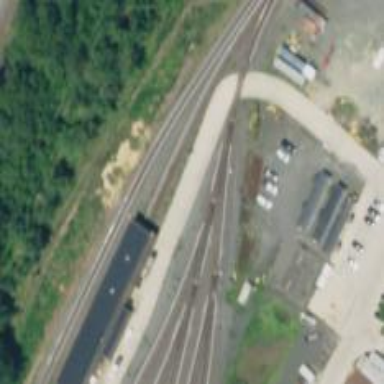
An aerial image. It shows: Electrified rail in service yard.